Field crop: maize
Growth stage: 1
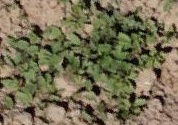
Species: convolvulus